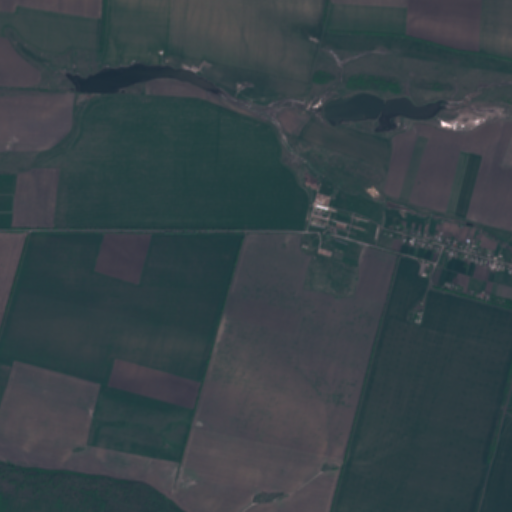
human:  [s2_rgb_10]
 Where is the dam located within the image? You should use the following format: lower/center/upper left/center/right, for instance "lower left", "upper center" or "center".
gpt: The dam is located in the upper right of the image.
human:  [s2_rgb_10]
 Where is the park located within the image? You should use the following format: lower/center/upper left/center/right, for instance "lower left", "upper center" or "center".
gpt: The park is located in the center right of the image.
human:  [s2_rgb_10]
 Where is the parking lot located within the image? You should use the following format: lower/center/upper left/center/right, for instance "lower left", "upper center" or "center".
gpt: There is no parking lot in the image.